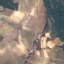
Land use / land cover class: PermanentCrop